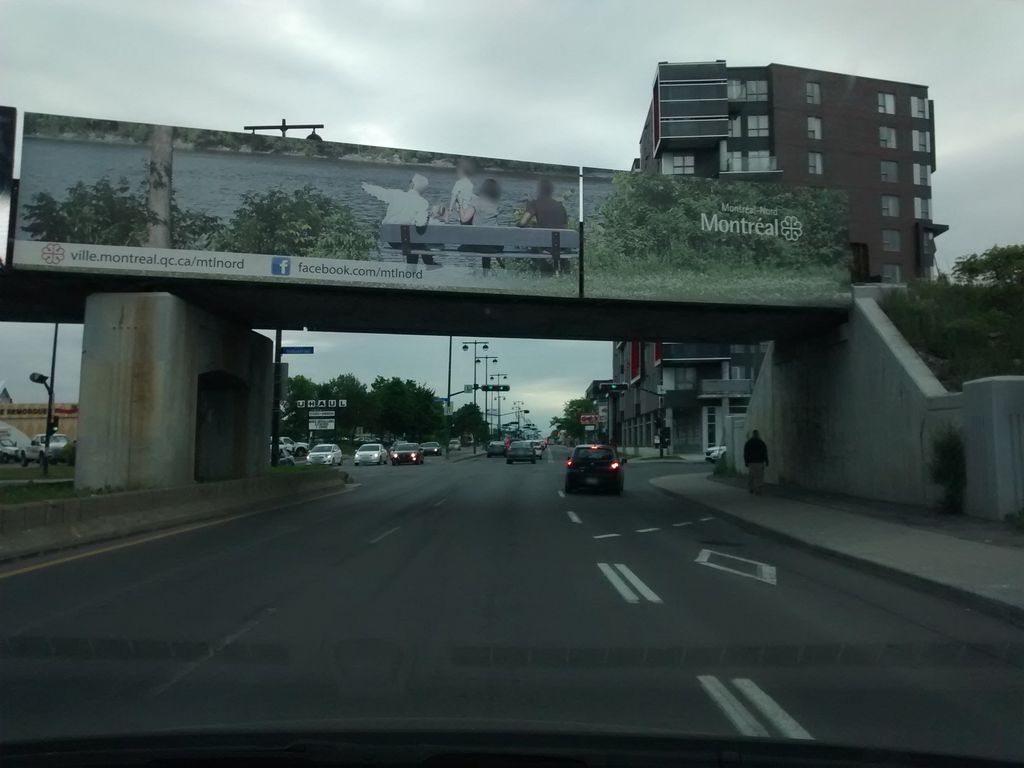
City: montreal